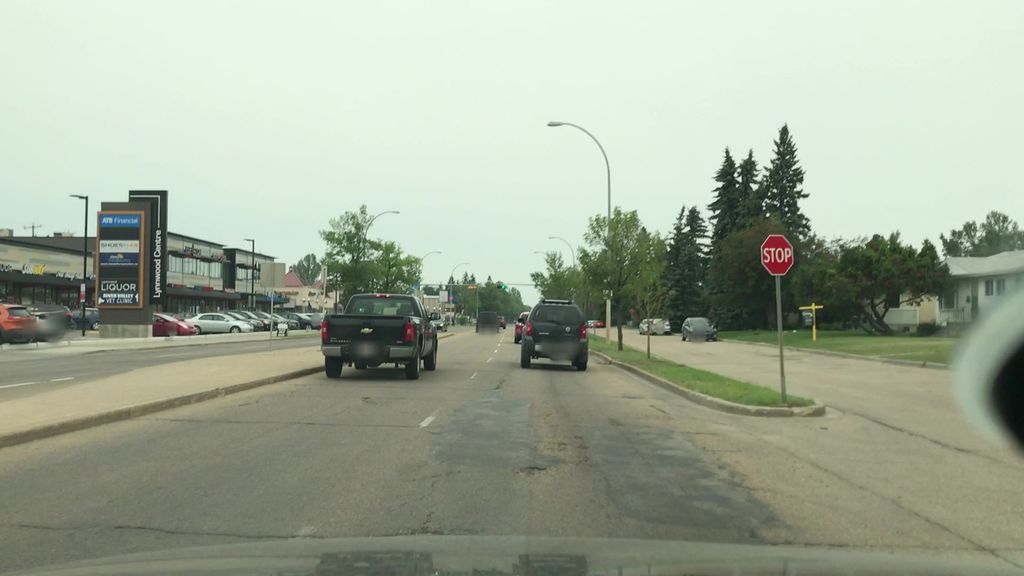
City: edmonton